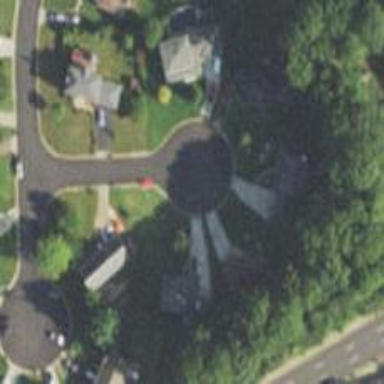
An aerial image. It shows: Asphalt road in residential area.